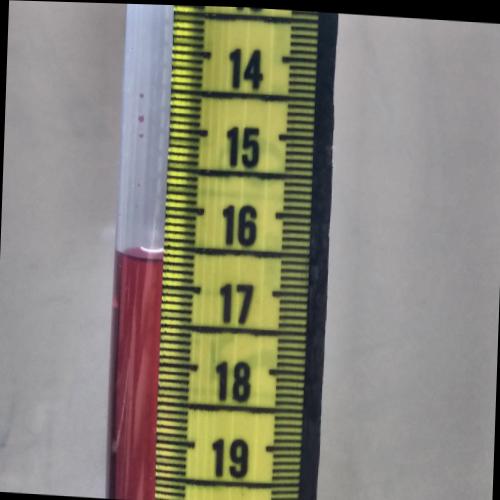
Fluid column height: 16.7 cm